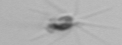
Label: Calciopappus